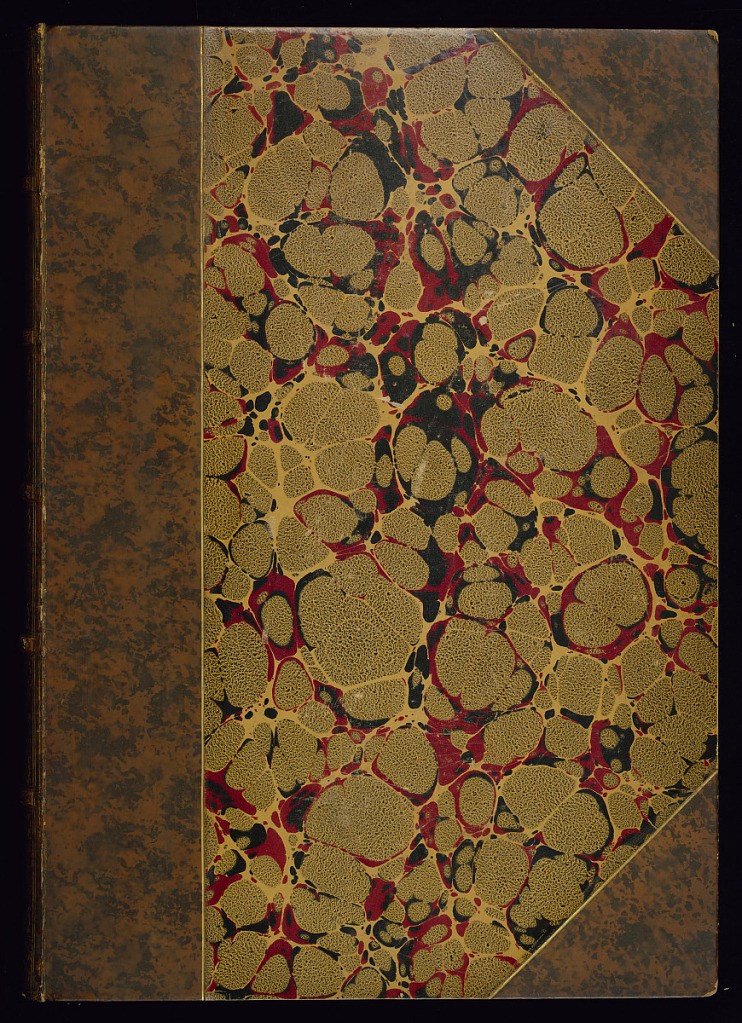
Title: Plans, Coupes, Élévations des plus belles maisons et des hotels contstuits a Paris et dans les environs
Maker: Jean-Charles Krafft, French, 1764 - 1833
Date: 1771–1802
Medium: Engraving; black ink on cream paper
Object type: Album
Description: Frontispiece, title page, Advertisement, Explication, 20 cahiers, 120 plates, Conclusion.

Architecture & plans, panels, doors, ceilings, windows,
Furniture, including beds, chairs, desks, tables, sofa, washstand, stools, bookcases.

Dessine par J. C. Krafft, et grave par N. Ransonnette a Paris chez Krafft et Ransonnette. (ca. 1802)